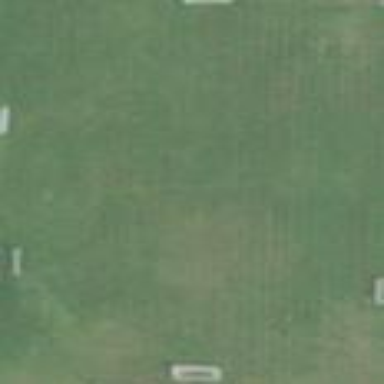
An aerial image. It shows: Soccer pitch for leisureland activities.